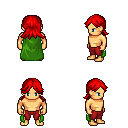
a pixel art fantasy rpg character, male body template, human, tanned skin, green cape, red pants, red loose hair, four views (front, back, left, right), 2x2 character sprite sheet, small pixel art, hard edges, no anti-aliasing